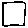
Label: square